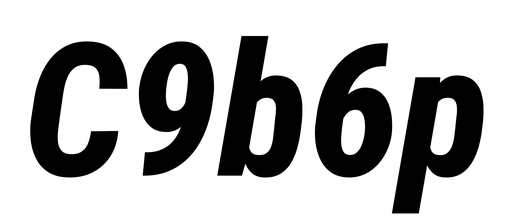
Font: Roboto-Italic_Condensed_ExtraBold_Italic